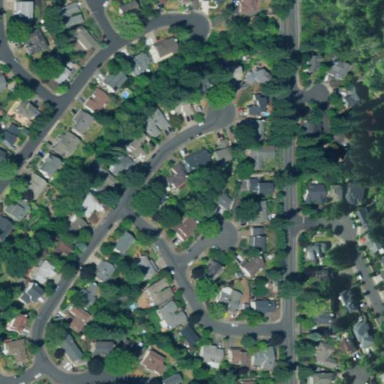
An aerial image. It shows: Single-family residential area.